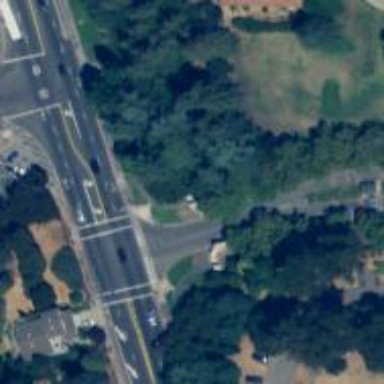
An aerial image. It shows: Service road with separate sidewalk.